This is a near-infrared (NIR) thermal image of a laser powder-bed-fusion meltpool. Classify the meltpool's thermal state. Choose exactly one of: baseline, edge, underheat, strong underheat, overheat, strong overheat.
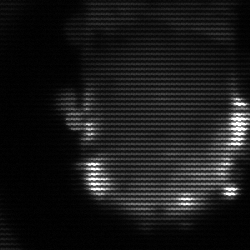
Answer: baseline